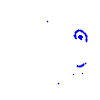
Particle: pion